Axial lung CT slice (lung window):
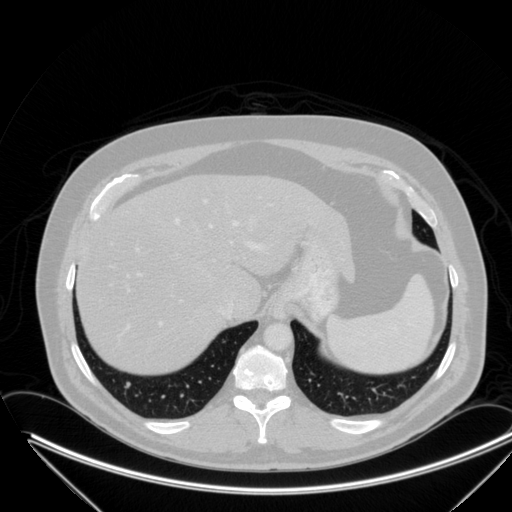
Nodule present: yes
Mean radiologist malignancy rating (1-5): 2.667